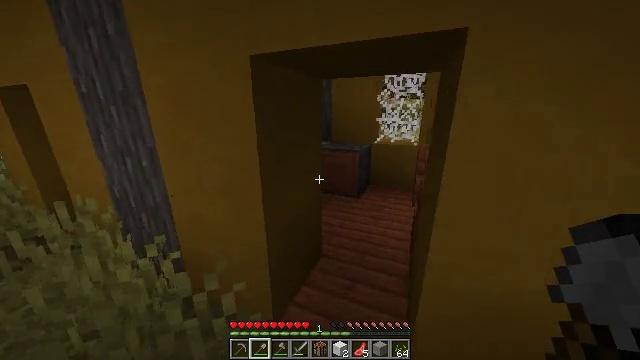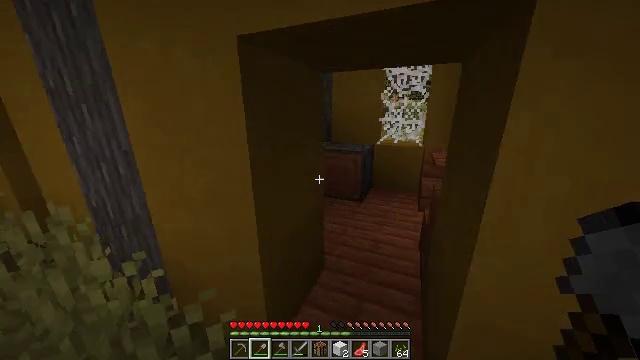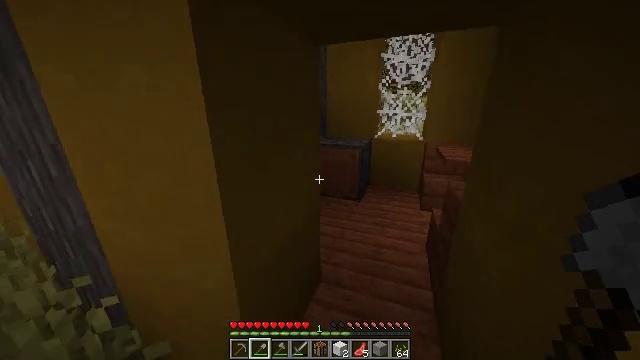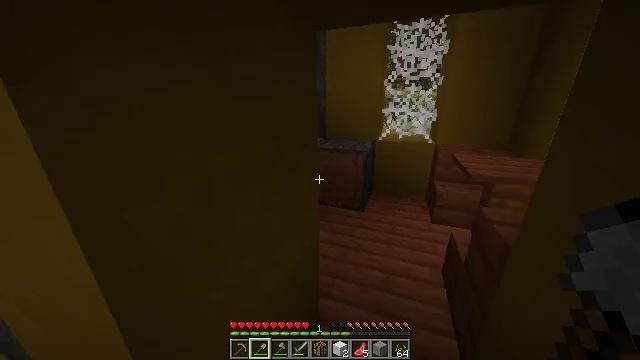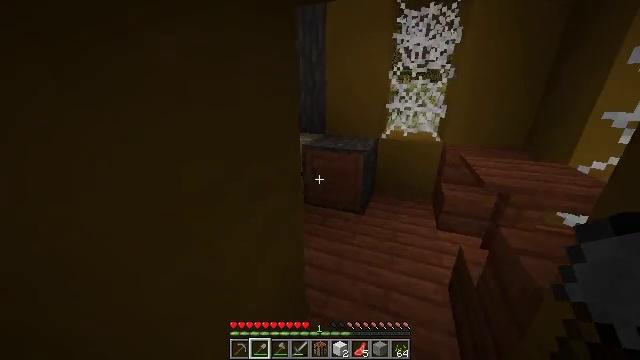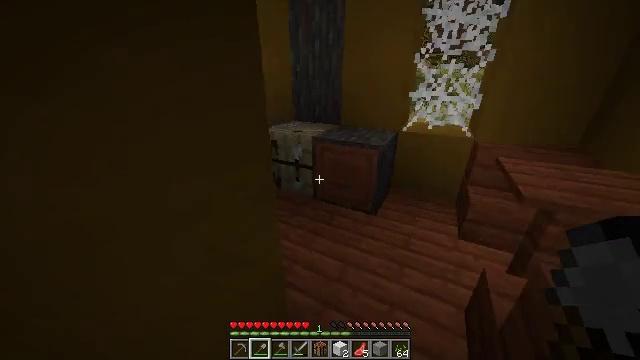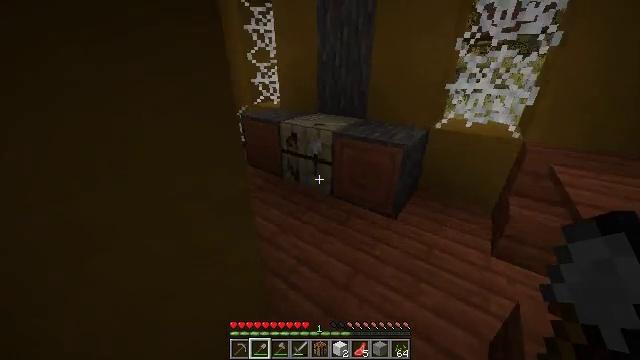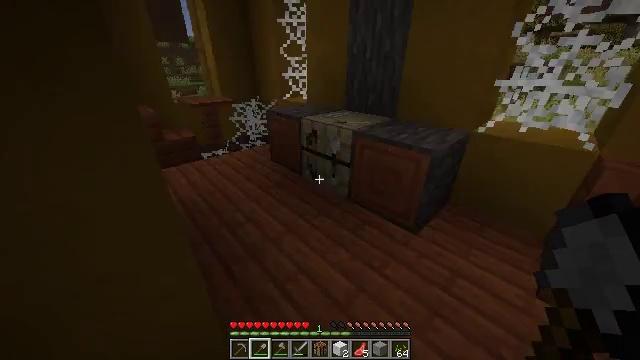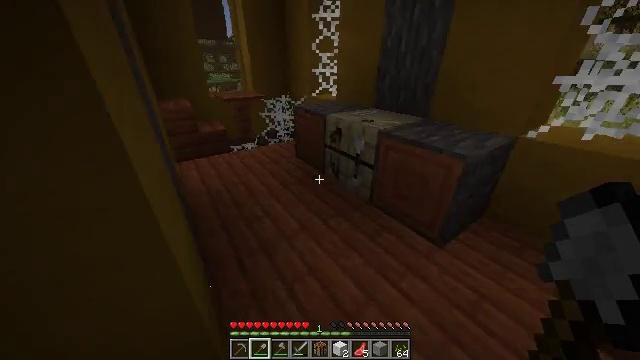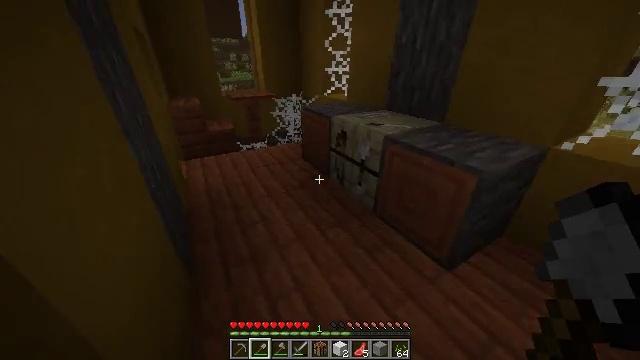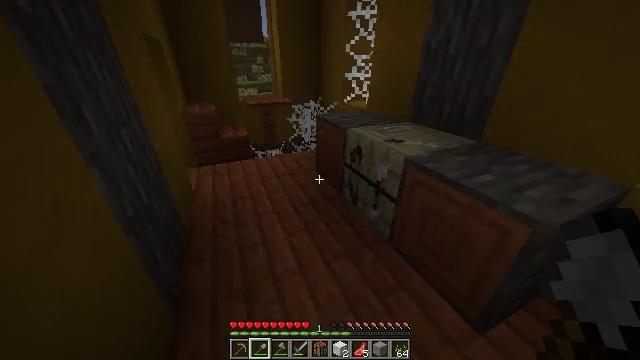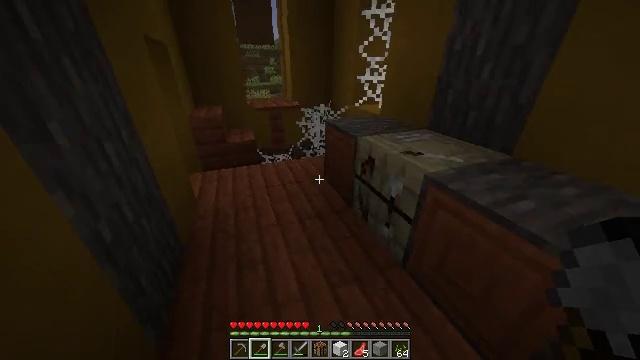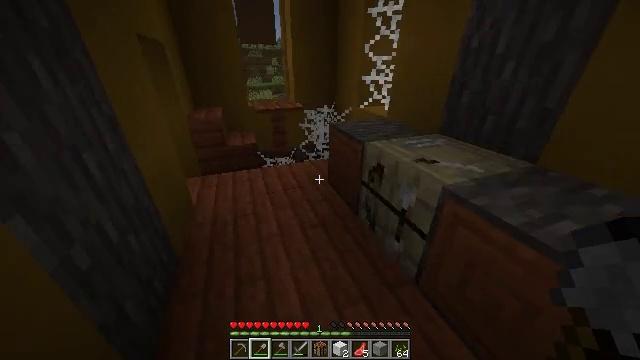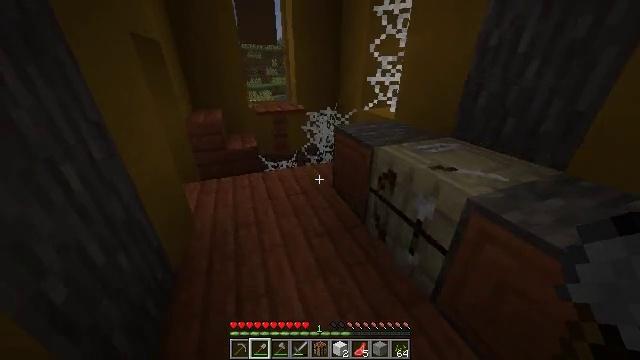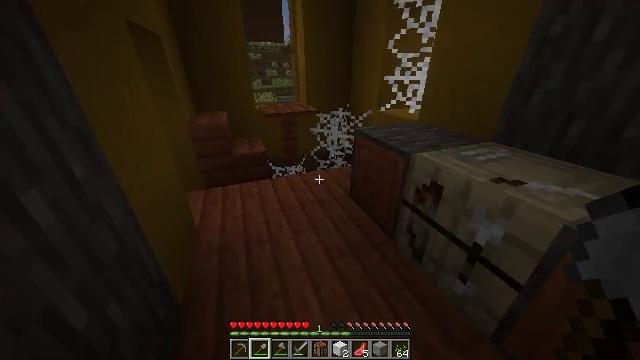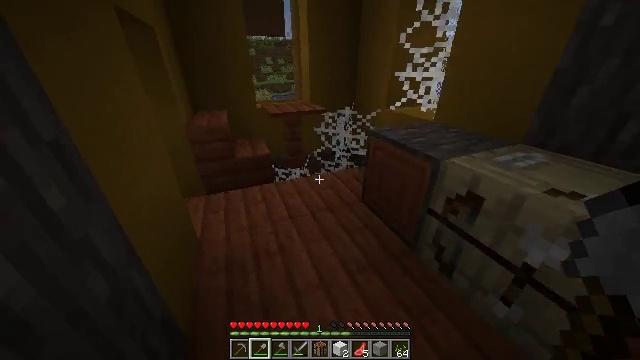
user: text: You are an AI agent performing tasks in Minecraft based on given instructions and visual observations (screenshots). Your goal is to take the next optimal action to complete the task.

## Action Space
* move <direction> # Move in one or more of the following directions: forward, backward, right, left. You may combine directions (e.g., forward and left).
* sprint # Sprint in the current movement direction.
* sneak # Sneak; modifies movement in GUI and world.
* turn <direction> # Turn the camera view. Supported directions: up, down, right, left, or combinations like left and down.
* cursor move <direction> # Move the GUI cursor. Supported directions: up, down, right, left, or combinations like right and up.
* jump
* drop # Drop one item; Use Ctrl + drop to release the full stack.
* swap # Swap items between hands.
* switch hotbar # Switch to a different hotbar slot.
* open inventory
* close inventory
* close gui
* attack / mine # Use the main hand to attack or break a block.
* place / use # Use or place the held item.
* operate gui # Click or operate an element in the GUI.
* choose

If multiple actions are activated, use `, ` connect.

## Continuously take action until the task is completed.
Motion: motion action
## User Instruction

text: Harvest wheat from the field.
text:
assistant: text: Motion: move forward, sprint
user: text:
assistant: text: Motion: move forward, sprint, turn right and down
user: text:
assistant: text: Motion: move forward, sprint, turn down
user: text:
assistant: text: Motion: move forward and move right, sprint, turn left and down
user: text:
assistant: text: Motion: move forward and move right, sprint, turn left and down
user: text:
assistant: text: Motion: move forward and move right, sprint, turn left and down
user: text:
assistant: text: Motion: move forward and move right, sprint, turn left and down
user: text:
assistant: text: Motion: move forward and move right, sprint, turn left
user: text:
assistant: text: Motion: move forward, sprint, turn left
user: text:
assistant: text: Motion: move forward, sprint, turn left
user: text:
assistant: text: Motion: move forward, sprint, turn left
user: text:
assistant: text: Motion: move forward and move left
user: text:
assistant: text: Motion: move forward and move left
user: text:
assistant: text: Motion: move forward and move left
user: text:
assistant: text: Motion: move forward and move left, turn right
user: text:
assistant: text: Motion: move forward and move left, turn right and down
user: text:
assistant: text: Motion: move forward and move left, turn right and down
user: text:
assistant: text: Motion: move forward, turn right and down
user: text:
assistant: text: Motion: move forward, turn down
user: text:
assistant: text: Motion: move forward, turn down
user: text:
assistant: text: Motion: move forward, turn down
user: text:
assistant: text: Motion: move forward, turn down
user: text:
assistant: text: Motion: move forward, turn down
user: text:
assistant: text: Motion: turn down
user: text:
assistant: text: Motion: turn down
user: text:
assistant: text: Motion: turn down
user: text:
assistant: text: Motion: turn down
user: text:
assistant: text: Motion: no_op
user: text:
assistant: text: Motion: no_op
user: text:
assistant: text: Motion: no_op